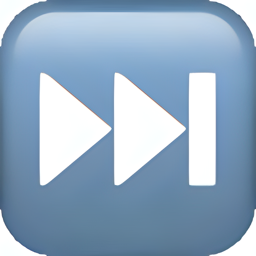
Name: black right pointing double triangle with vertical bar
Emoji: ⏭
Group: Symbols
Sub-group: av-symbol